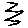
Label: zigzag